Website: bh-photo
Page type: address-validator
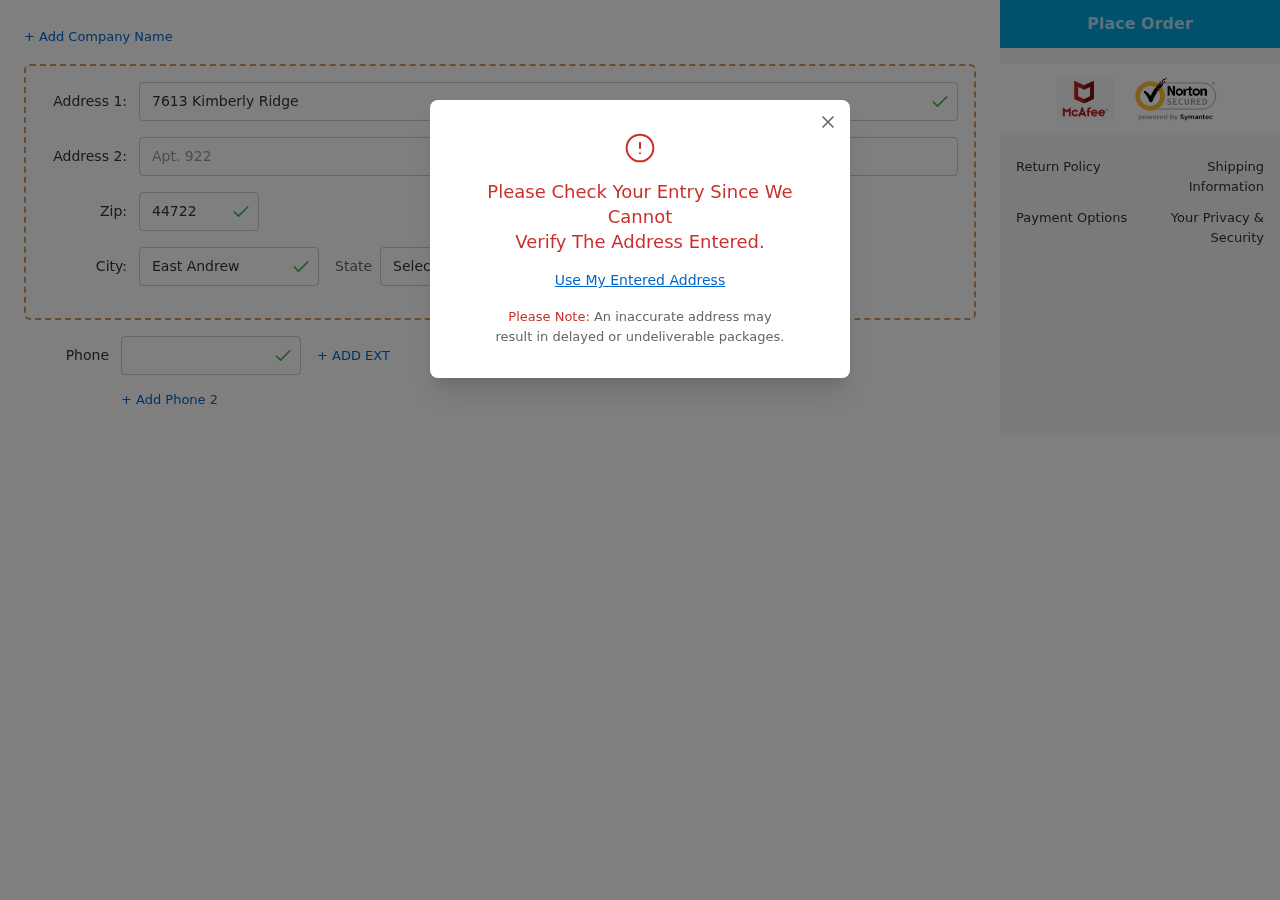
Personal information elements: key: PII_CITY
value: East Andrew
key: PII_PHONE
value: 4053989303
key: PII_POSTCODE
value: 44722
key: PII_STATE_ABBR
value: PA
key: PII_STREET
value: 7613 Kimberly Ridge
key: PII_STREET2
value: Apt. 922